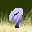
Label: 9